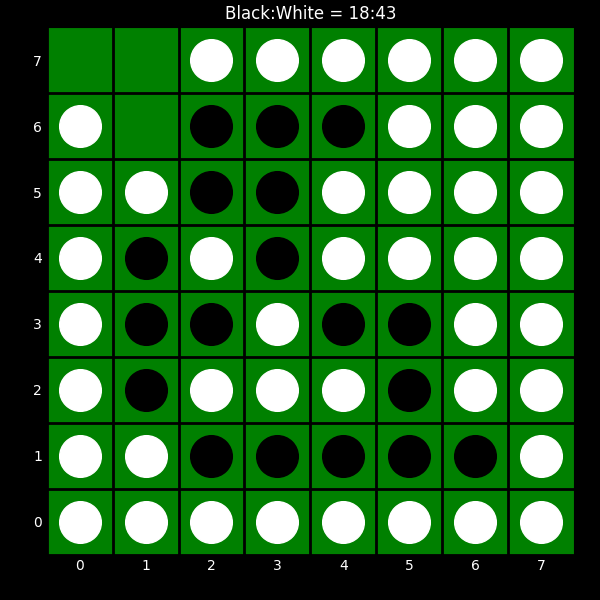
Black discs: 18
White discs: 43